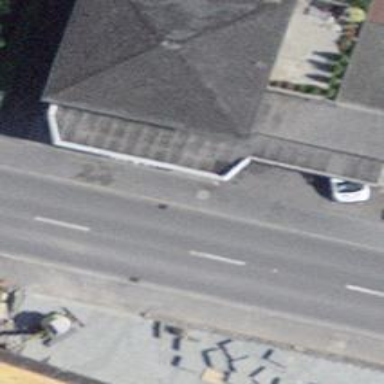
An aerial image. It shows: Fuel station.